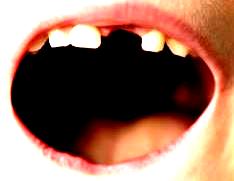
Condition: hypodontia